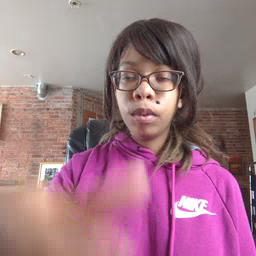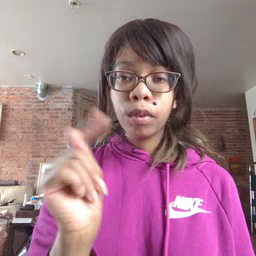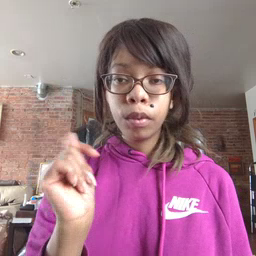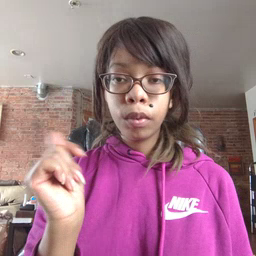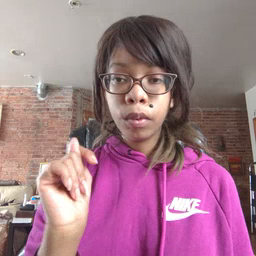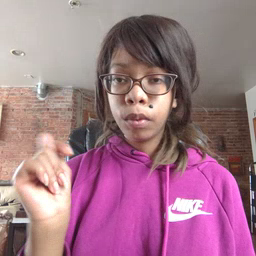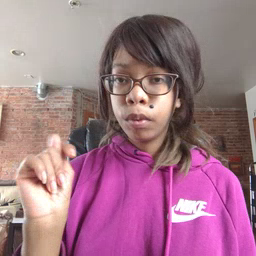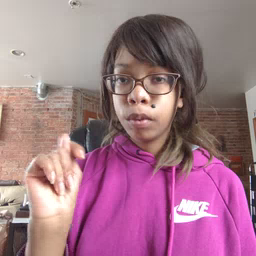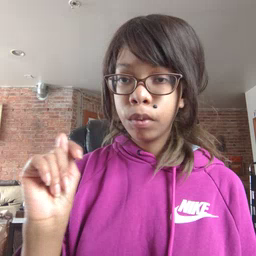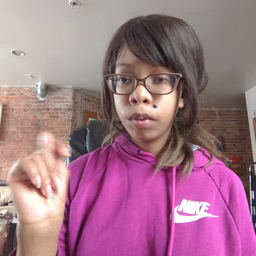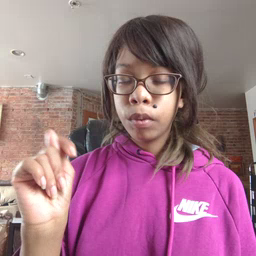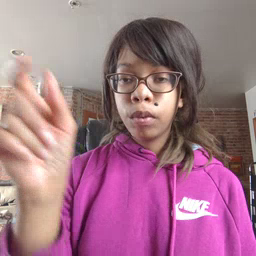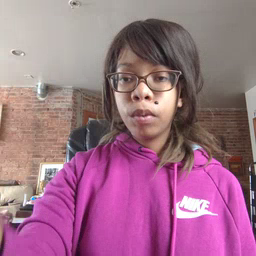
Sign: potty